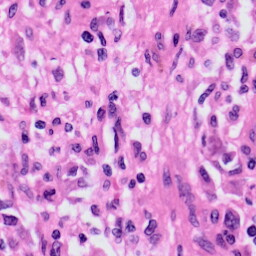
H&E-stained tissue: Skin